RGB frame:
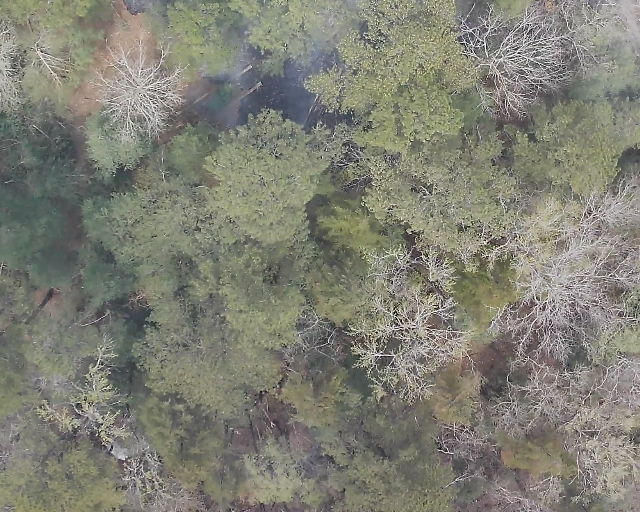
Thermal frame:
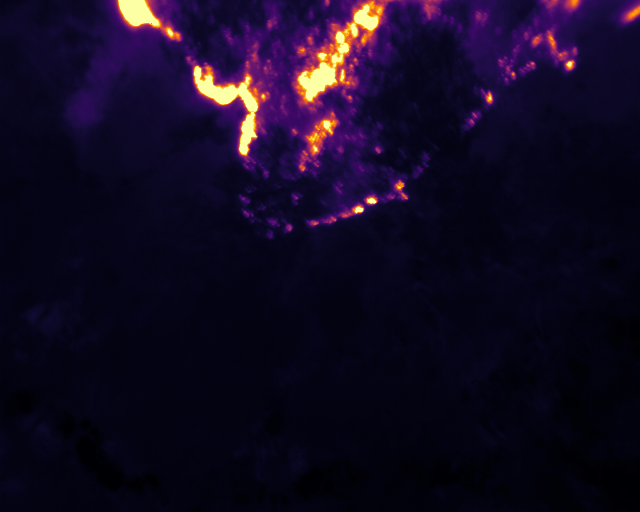
Captured: 2026-02-26 03:09:07
Pixels at or above 80 °C: 6852 (fraction of frame: 0.02091)